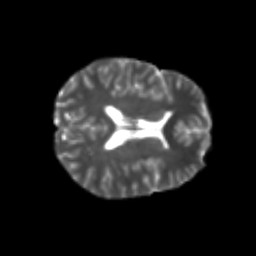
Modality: T2w
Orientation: axial
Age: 21
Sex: female
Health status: healthy
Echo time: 0.074 s